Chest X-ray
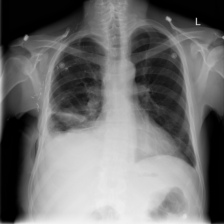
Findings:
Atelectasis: positive
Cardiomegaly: negative
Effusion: positive
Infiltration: negative
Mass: negative
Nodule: negative
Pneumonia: negative
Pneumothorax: positive
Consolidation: negative
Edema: negative
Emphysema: negative
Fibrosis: negative
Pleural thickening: negative
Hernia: negative